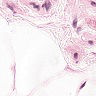
Metastatic tissue present: no